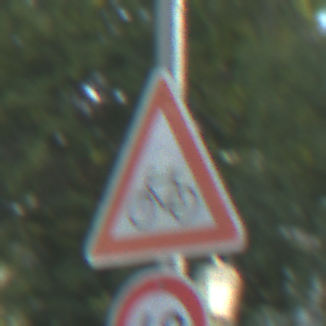
Verkehrszeichen: RadverkehrRechts
Zusatzzeichen unten: Geschwindigkeit60
Umgebung: Outdoor, Suburban
Tageszeit: SunriseSunset
Wetter: PartlyCloudy
Licht: Natural
Jahreszeit: NotSpecified
Kontrast: MediumContrast